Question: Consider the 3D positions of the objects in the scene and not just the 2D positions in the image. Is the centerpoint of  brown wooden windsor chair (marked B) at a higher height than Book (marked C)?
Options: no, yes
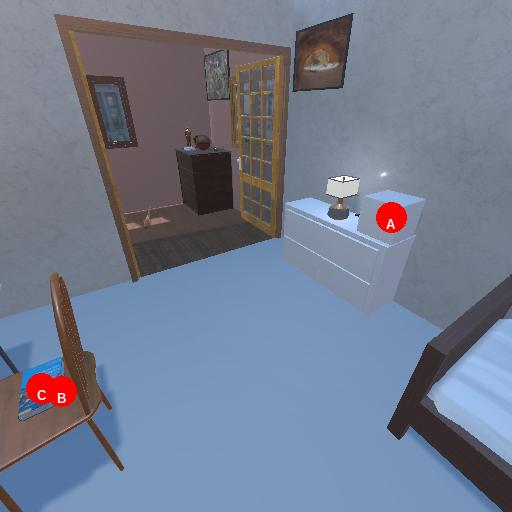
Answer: no